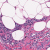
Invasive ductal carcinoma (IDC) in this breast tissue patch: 0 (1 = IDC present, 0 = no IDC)